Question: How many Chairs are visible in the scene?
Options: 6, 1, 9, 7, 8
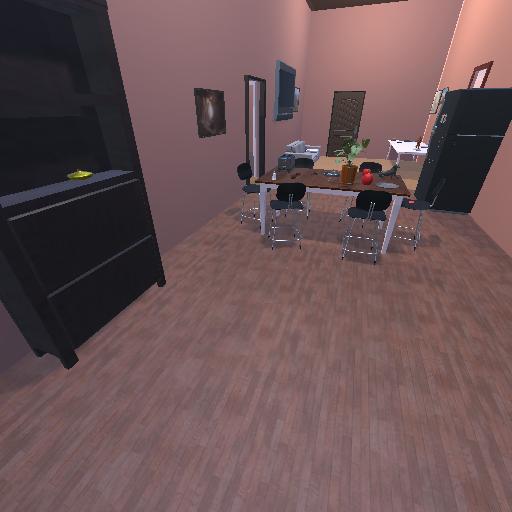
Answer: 6